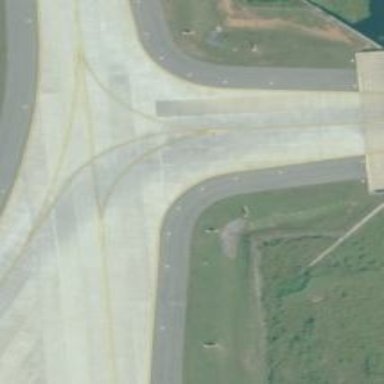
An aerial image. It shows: View of taxiway at the airport.